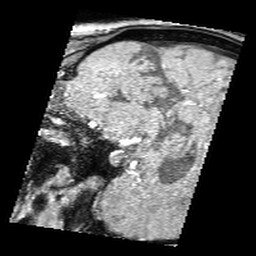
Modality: angio
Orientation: sagittal
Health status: ill
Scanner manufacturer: philips
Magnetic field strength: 3 T
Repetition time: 0.023 s
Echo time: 0.003454 s